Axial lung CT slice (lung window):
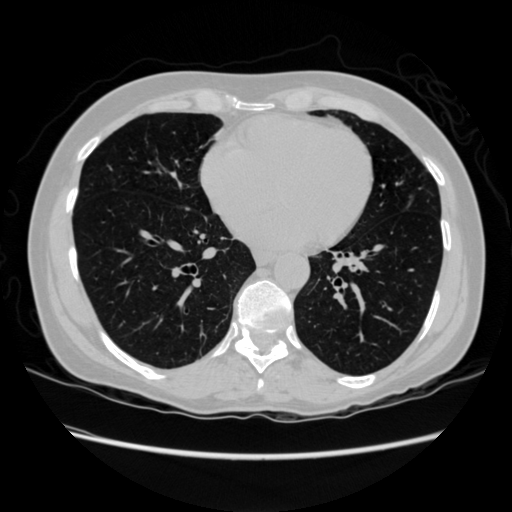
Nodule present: no